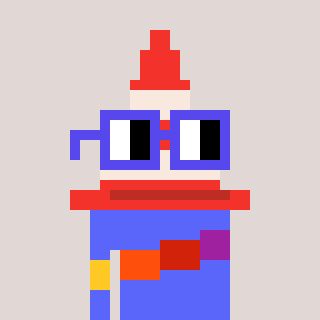
a pixel art character with square blue glasses, a cone-shaped head and a purple-colored body on a warm background